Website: home-depot
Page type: added-to-cart
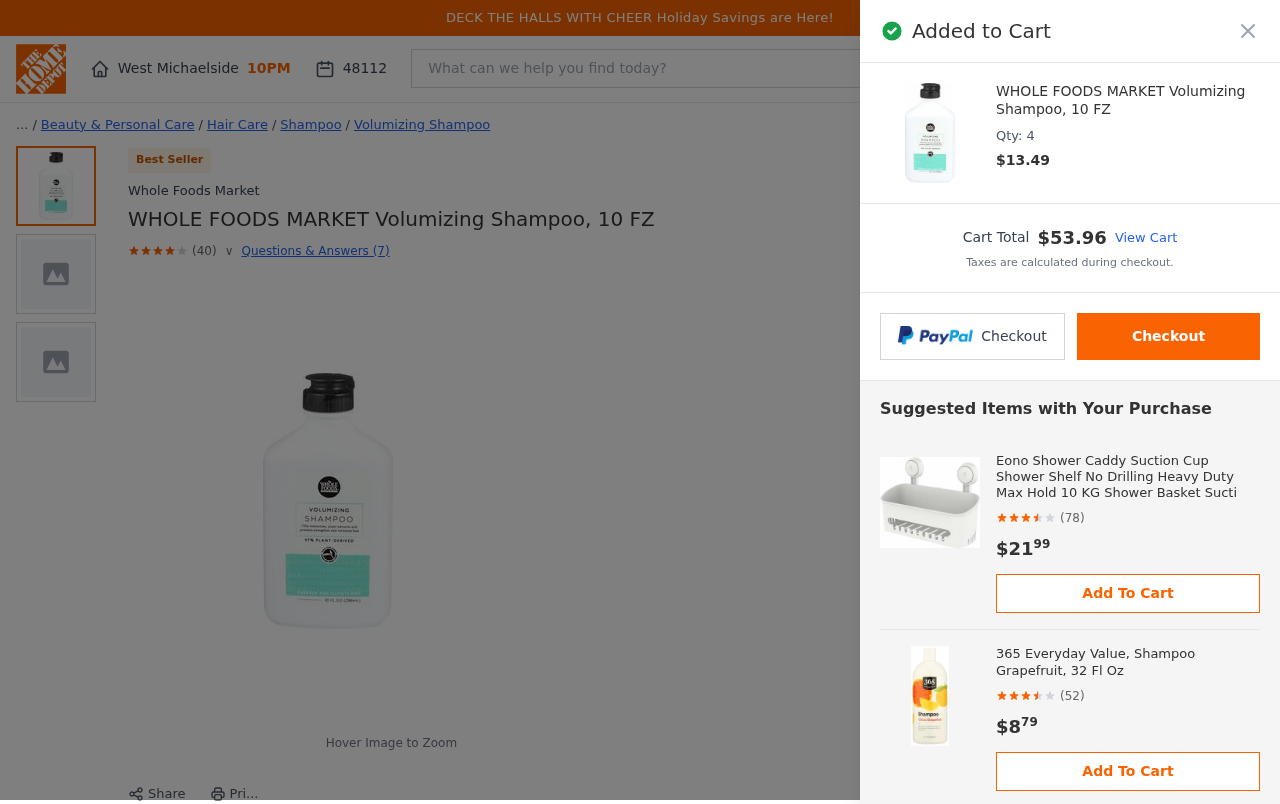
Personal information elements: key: PII_CITY
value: West Michaelside
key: PII_POSTCODE
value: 48112
Product elements: key: PRODUCT1_BRAND
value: Whole Foods Market
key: PRODUCT1_BREADCRUMB
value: Beauty & Personal Care
Hair Care
Shampoo
Volumizing Shampoo
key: PRODUCT1_NAME
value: WHOLE FOODS MARKET Volumizing Shampoo, 10 FZ
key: PRODUCT1_NUM_RATINGS
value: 40
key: PRODUCT1_PRICE
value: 13.49
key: PRODUCT1_QUANTITY
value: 4
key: PRODUCT1_RATING
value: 4.1
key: PRODUCT2_NAME
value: Eono Shower Caddy Suction Cup Shower Shelf No Drilling Heavy Duty Max Hold 10 KG Shower Basket Sucti
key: PRODUCT2_NUM_RATINGS
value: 78
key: PRODUCT2_PRICE
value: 21.99
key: PRODUCT2_RATING
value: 3.9
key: PRODUCT3_NAME
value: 365 Everyday Value, Shampoo Grapefruit, 32 Fl Oz
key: PRODUCT3_NUM_RATINGS
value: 52
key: PRODUCT3_PRICE
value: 8.79
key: PRODUCT3_RATING
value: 3.6
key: PRODUCT4_NAME
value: Solimo Argan Oil Shampoo, 33.8oz & Argan Oil Conditioner, 33.8oz
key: PRODUCT4_PRICE
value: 14.95
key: PRODUCT5_NAME
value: Bun Large Cooling Neck Gaiters with Ear Loops, Face Bandana Neck Gaiter Face Scarf Balaclava for Sun
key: PRODUCT5_NUM_RATINGS
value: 397
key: PRODUCT5_PRICE
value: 16.49
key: PRODUCT5_RATING
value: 4.2
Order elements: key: ORDER_TOTAL
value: $53.96
Search elements: key: HEADER_SEARCH
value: What can we help you find today?